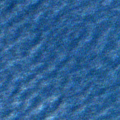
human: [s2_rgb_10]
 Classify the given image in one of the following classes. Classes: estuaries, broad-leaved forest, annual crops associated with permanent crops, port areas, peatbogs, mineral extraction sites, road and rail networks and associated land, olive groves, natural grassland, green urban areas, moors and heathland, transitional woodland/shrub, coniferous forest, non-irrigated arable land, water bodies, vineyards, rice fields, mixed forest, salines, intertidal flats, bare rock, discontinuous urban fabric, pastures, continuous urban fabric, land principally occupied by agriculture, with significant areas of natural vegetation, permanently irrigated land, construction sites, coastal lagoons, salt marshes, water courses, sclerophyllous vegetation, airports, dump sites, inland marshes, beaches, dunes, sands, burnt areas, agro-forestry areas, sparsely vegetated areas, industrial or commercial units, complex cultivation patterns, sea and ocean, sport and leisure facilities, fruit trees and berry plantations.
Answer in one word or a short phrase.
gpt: sea and ocean